Question: I am testing a java webapp on Tomcat 8.0.3 and Java 8 (build 1.8.0-b129 64-Bit Server VM (build 25.0-b69, mixed mode) on Windows 8.1.
The application runs out of memory after just a few mouse clicks. It is known to run fine on Windows 7 with Tomcat 7 and CentOS with Java 8 (open jdk) with 4GB of RAM.
The application also uses local ElasticSearch (not sure if it has anything to do with it).
Can you please explain what are the reasons the heap keeps growing while the actual memory usage seems to go down?

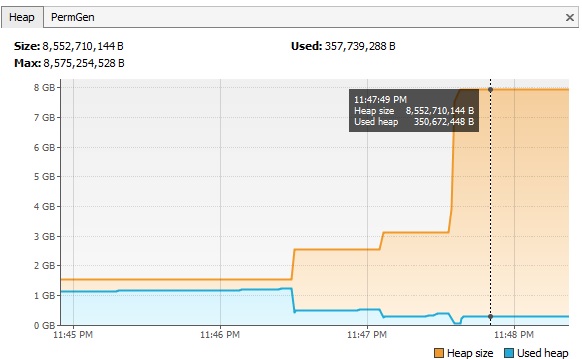
Answer: The key here is the "PermGen space". This space is used for loading .class files. Maybe you have too much jar/other libs on your classpath or your standard permgen size is not enough.
Here's a good description how to set custom permGen space for Tomcat:
<URL>